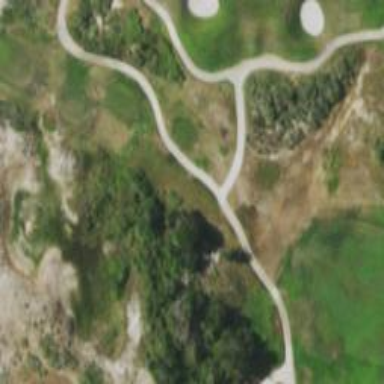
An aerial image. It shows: Path for both roads and golfers.